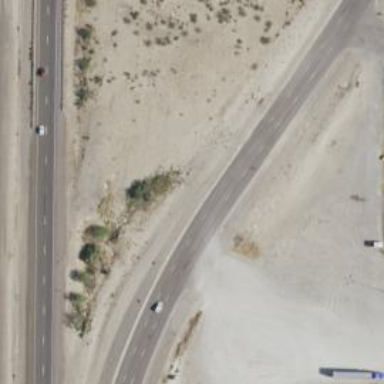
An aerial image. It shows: Tertiary road with frontage road.